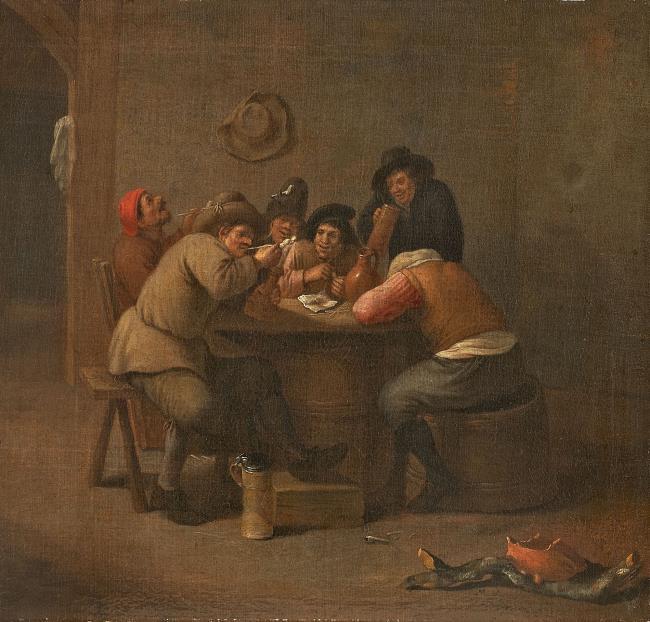
Title: Peasants smoking and drinking in a tavern
Artist: Mattheus van Helmont
Earliest date: 1645
Latest date: 1678
Genre: painting
Iconography: Tobacco
Keywords: genre, inn interior, peasant, smoking (activity), drinking, sleeping, tankard, pipe, zwavelstokje (matchstick), tobacco, ewer (vessel), firewood, terracotta